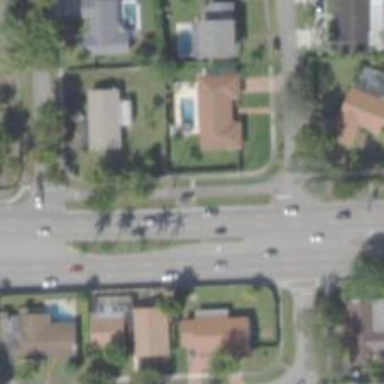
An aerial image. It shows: Unmarked road crossing.